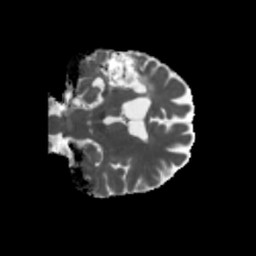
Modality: MD
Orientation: coronal
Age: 54
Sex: male
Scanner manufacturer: siemens
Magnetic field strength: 3 T
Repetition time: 5.47 s
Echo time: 0.0854 s